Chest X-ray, PA view. Patient: 66 years old, sex F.
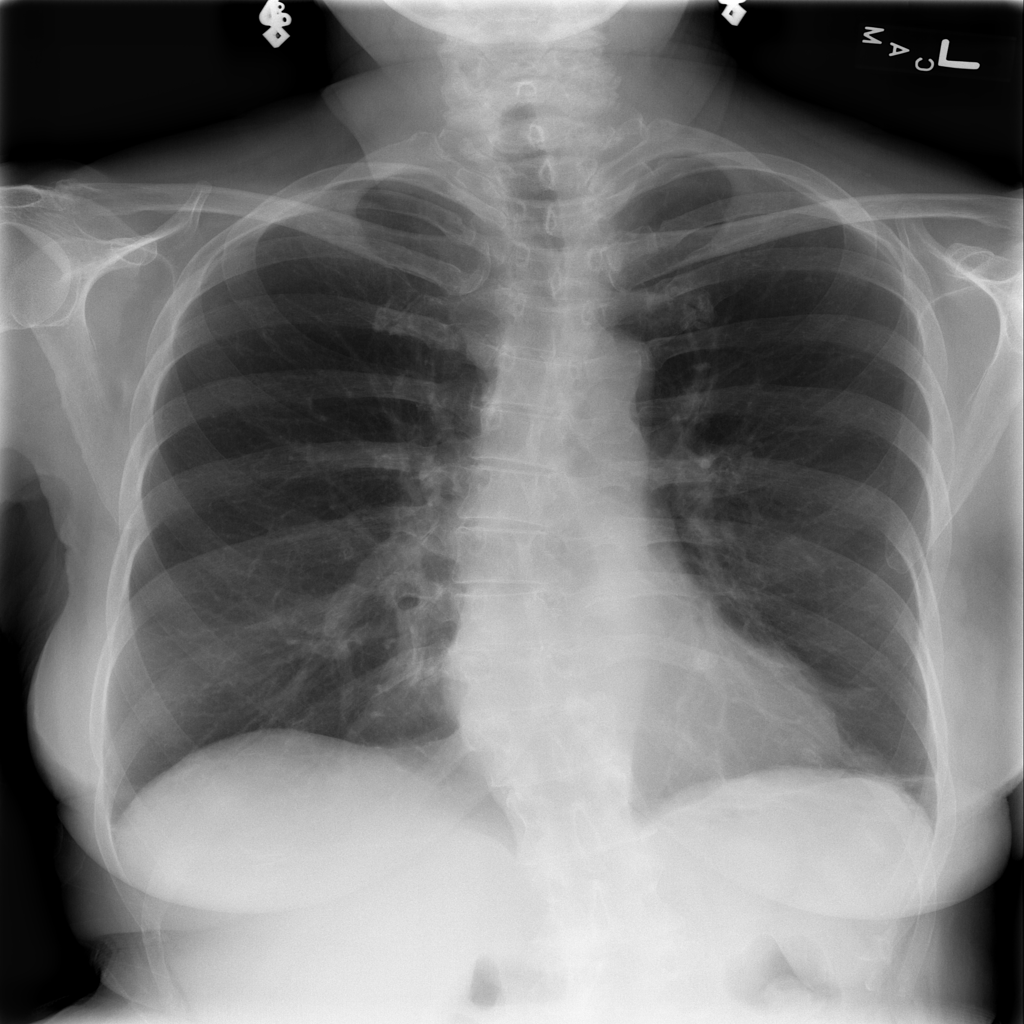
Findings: No Finding